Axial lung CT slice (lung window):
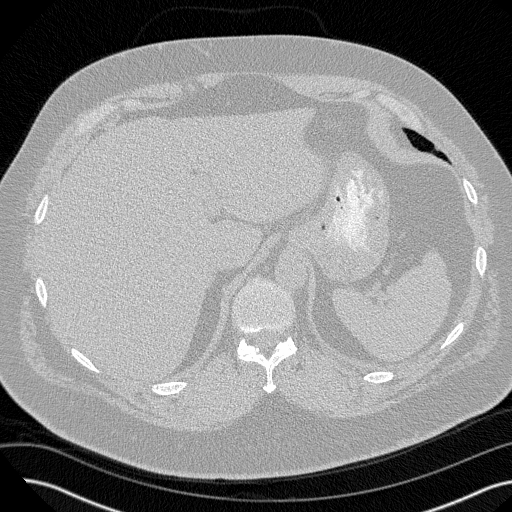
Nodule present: no